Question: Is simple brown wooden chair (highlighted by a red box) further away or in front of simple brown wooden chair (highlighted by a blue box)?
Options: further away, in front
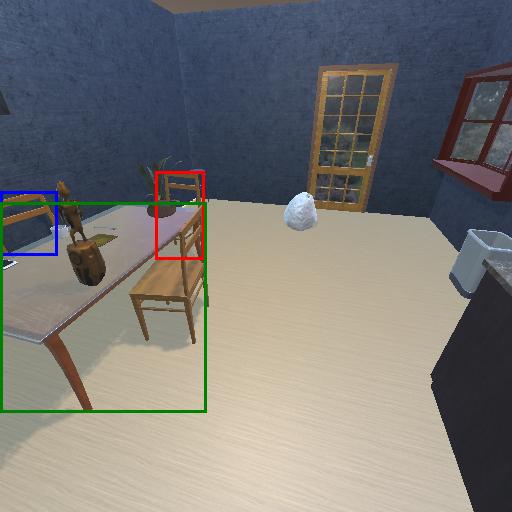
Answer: further away